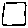
Label: square